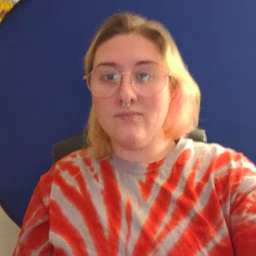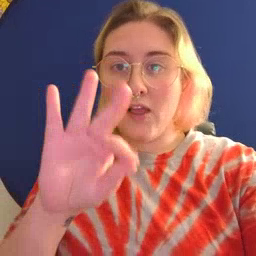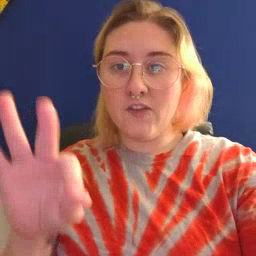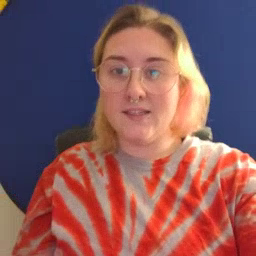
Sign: frenchfries